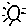
Label: sun